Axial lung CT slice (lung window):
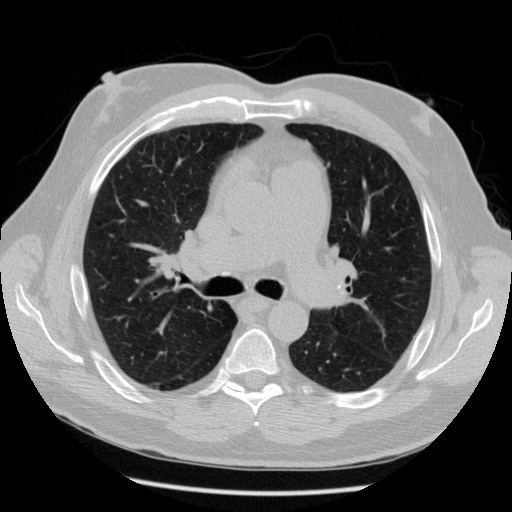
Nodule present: no